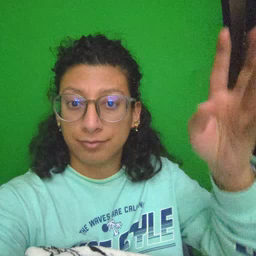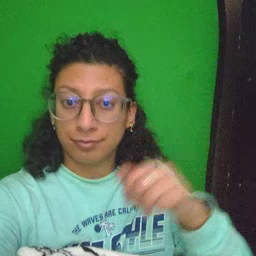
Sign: nose